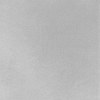
Atmospheric dust classification: dusty